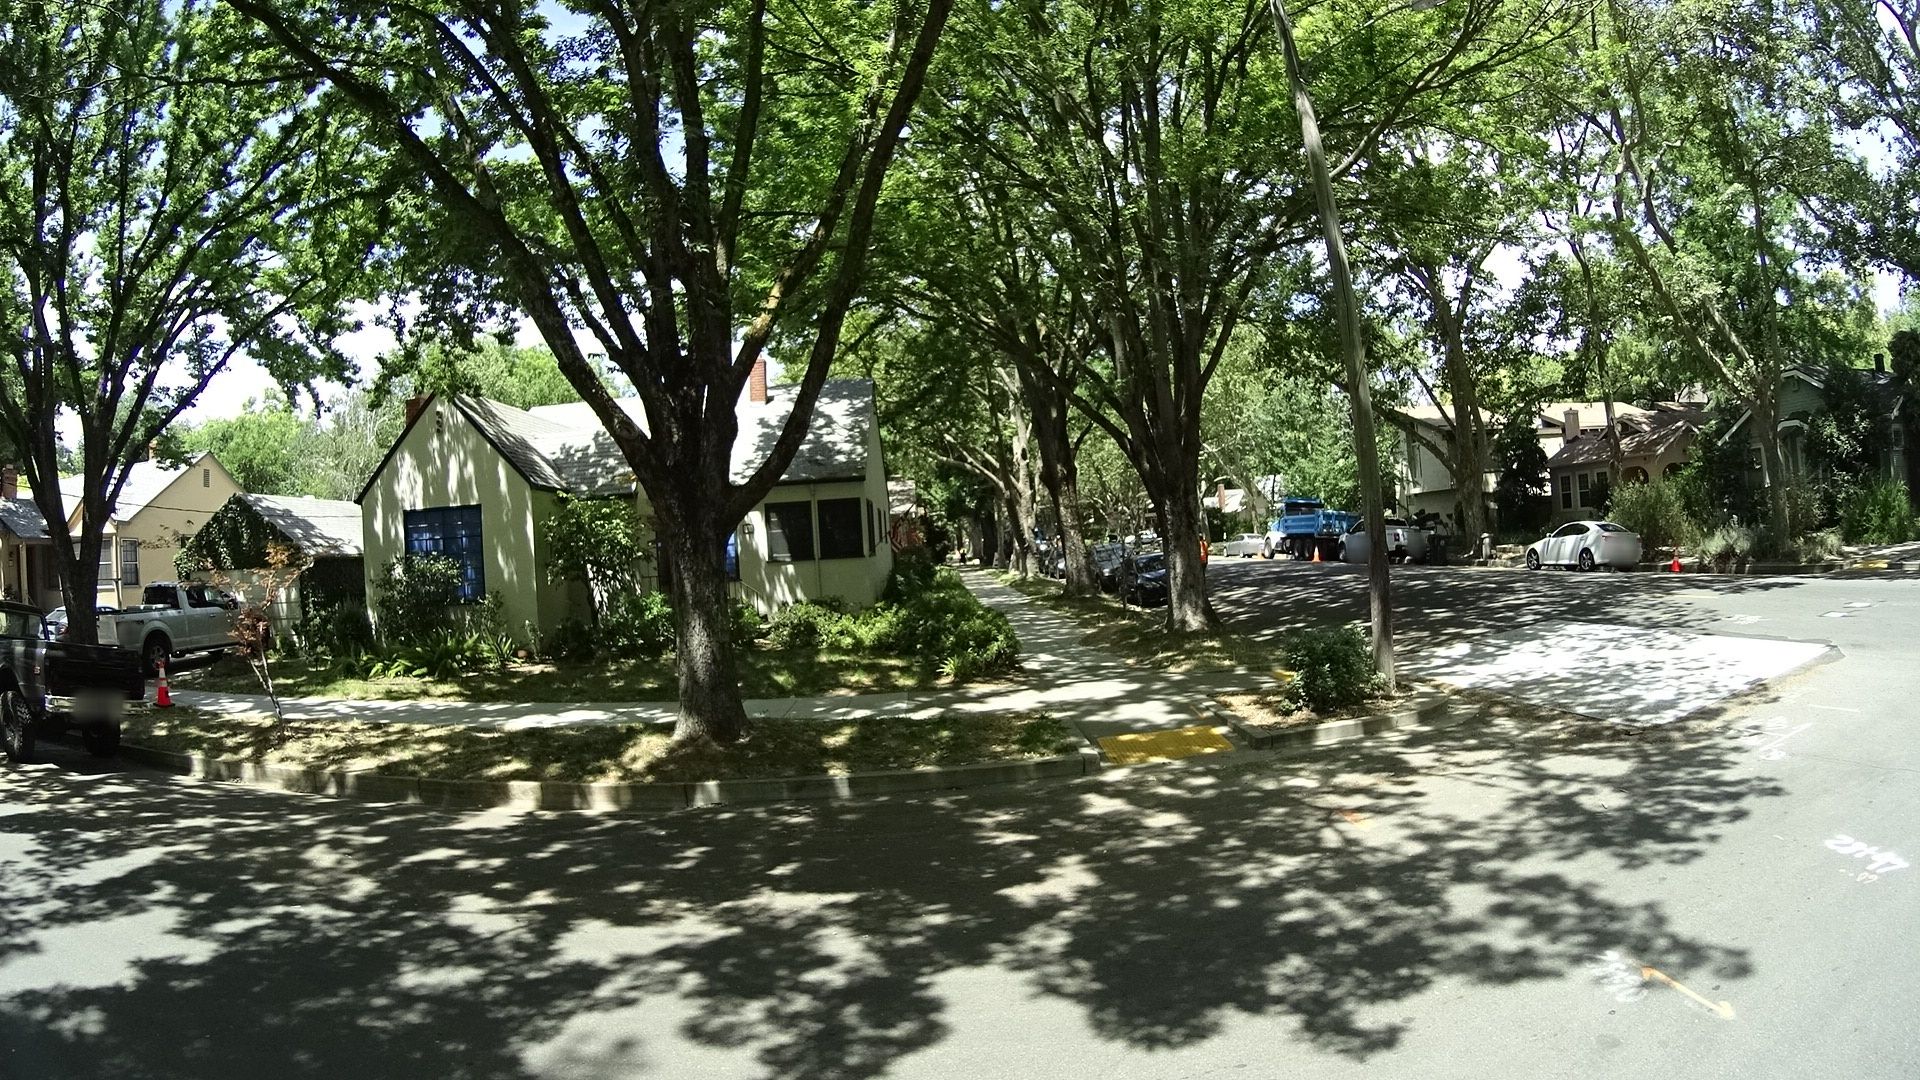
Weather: clear
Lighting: day
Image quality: good
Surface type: walking surface
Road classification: residential
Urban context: urban centre
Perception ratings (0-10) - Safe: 8.41, Lively: 8.47, Beautiful: 7.94, Boring: 2.82, Depressing: 3.78, Wealthy: 8.33